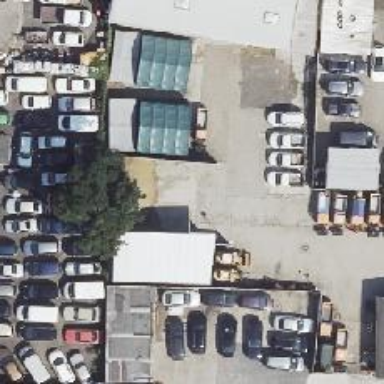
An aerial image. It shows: Shop that sells cars.